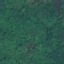
Label: Forest